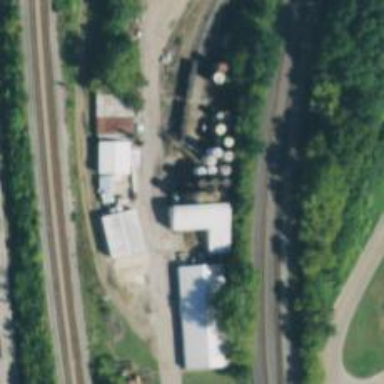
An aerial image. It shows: Silo.